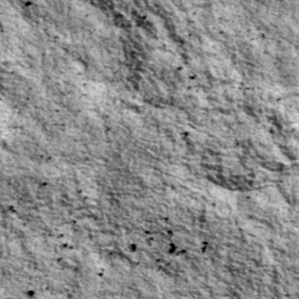
Label: non_frost